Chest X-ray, AP view. Patient: 26 years old, sex M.
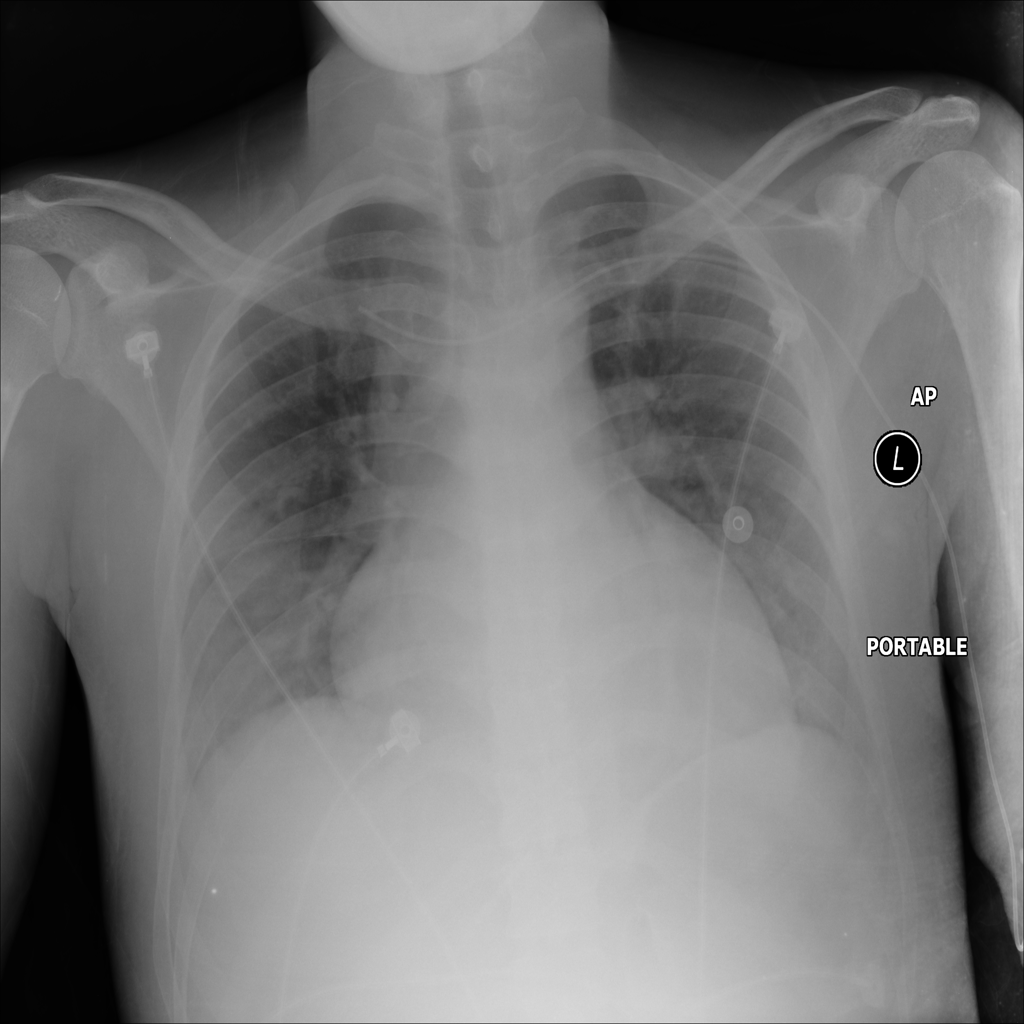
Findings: No Finding